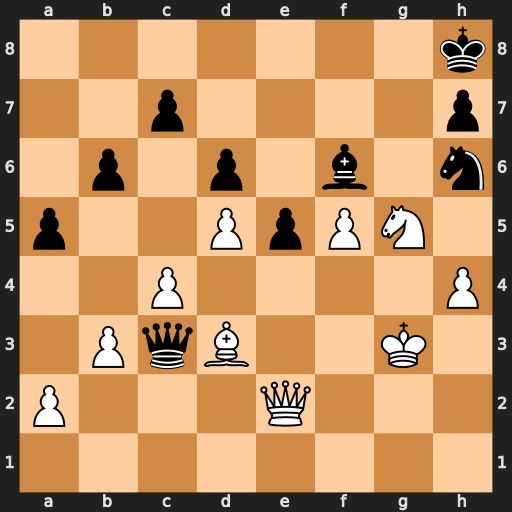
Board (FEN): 7k/2p4p/1p1p1b1n/p2PpPN1/2P4P/1PqB2K1/P3Q3/8
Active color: w
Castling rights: -
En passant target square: -
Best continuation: Ne4 Qc1 Nxf6